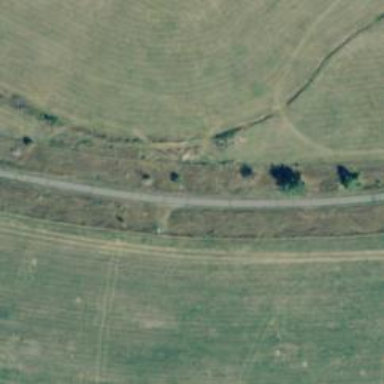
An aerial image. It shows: Asphalt cycleway running alongside abandoned railway track.